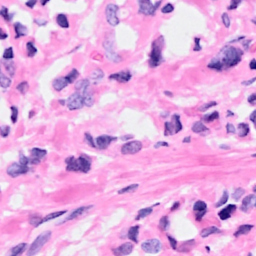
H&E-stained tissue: Breast